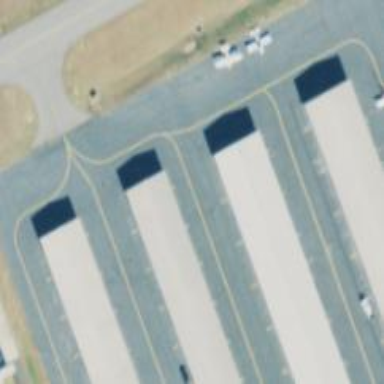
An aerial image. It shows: Hangar.